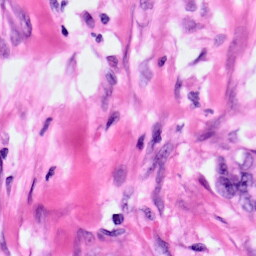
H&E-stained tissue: Pancreatic